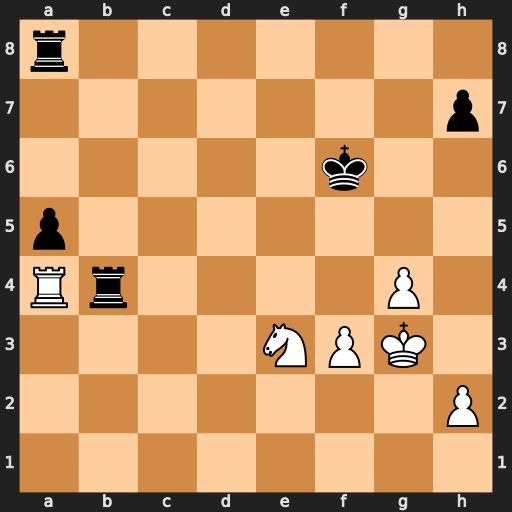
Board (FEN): r7/7p/5k2/p7/Rr4P1/4NPK1/7P/8
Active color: w
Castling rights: -
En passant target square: -
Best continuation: Nd5+ Ke6 Nxb4